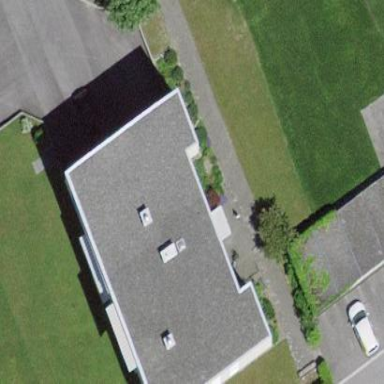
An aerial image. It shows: Building with apartments and flat roof.